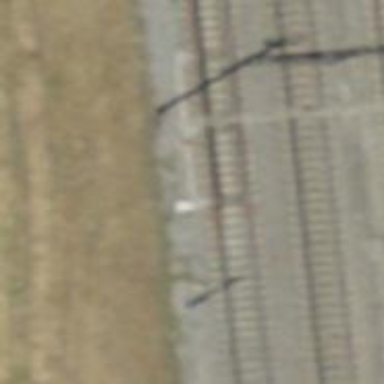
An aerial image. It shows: Railway switch.